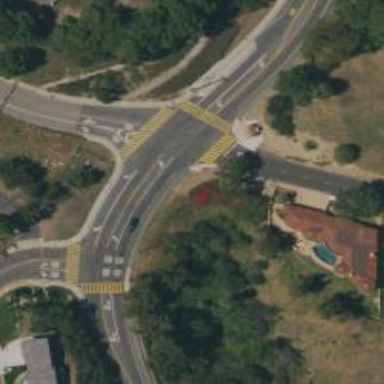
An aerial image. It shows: Solid stop line on the road.